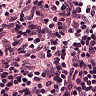
Metastatic tissue present: no